Field crop: maize
Growth stage: 1
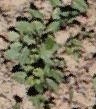
Species: convolvulus